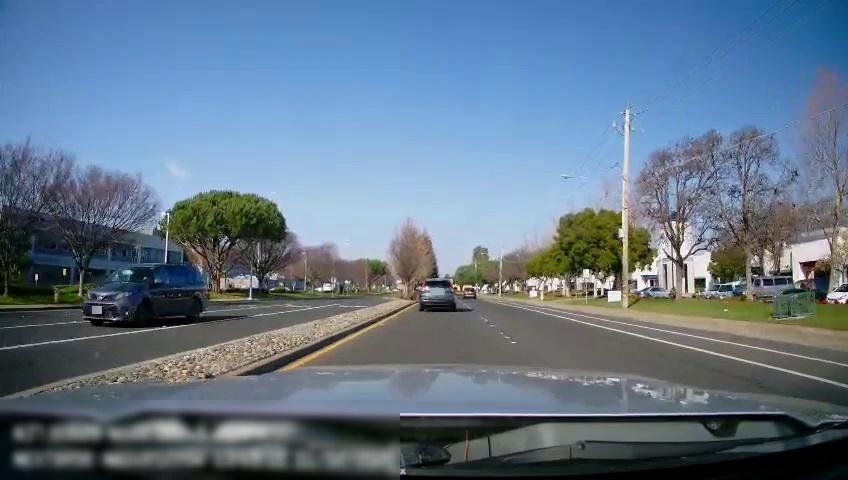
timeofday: Day
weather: Sunny
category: Drivable Space
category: Drivable Space
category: Vehicles | SUV
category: Vehicles | SUV
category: Vehicles | SUV
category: Lanes | Alternate Lane
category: Lanes | Alternate Lane
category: Lanes | Alternate Lane
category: Lanes | Current Lane
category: Lanes | Opposite Lane
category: Lanes | Opposite Lane